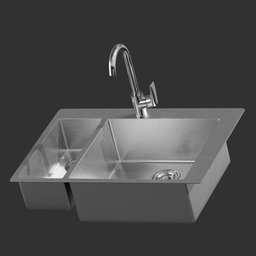
Label: appliances